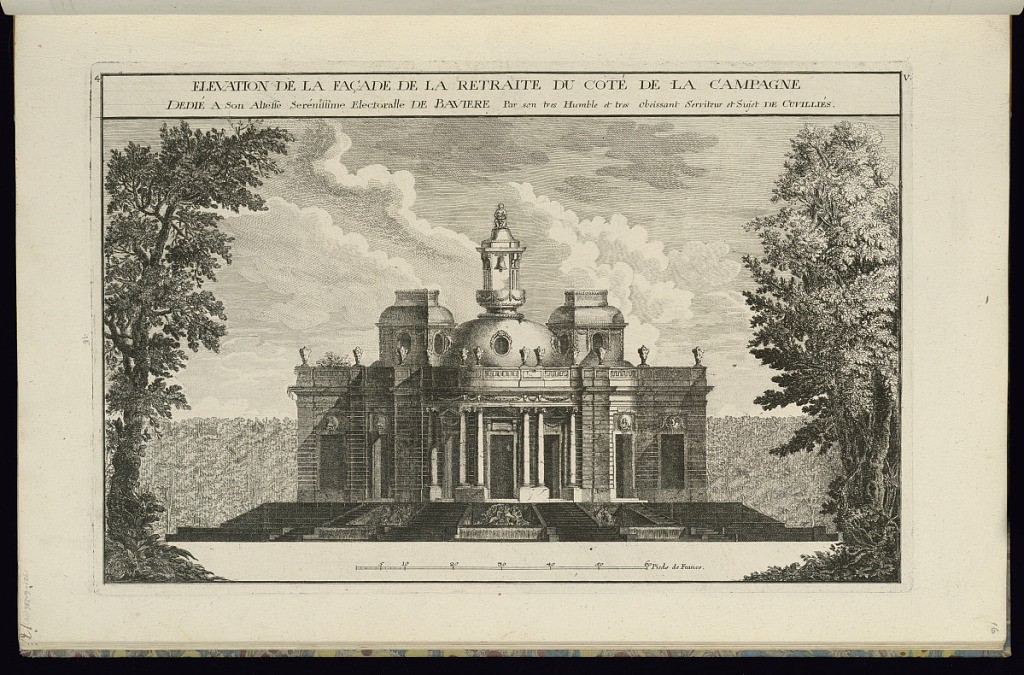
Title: ELEVATION DE LA FAÇADE DE LA RETRAITE DU COTÉ DE LA CAMPAGNE
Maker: François de Cuvilliés the younger, German, 1731 - 1777
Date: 1771
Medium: Engraving and etching on paper
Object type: Print
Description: An exterior elevation for a garden building set within its landscape surrounded by trees. The building features domes, a cupola, a bell, festoons, vase finials, sculptures, columns, and fountains set within the stairs. The plate is titled and numbered.